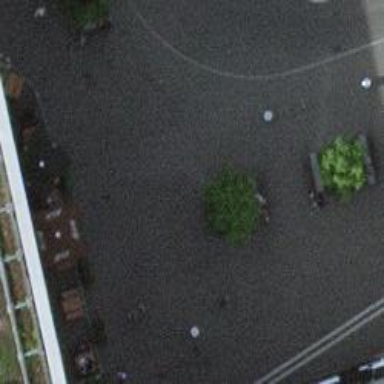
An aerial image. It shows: Planter used for decoration or gardening.